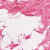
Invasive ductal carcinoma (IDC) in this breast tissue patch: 0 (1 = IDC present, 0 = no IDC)